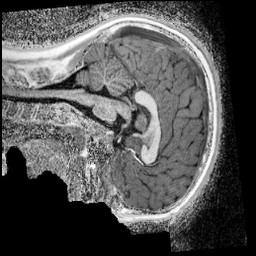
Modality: UNIT1_denoised
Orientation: sagittal
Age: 12
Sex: male
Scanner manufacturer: siemens
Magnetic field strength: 3 T
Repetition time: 4 s
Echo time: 0.00299 s